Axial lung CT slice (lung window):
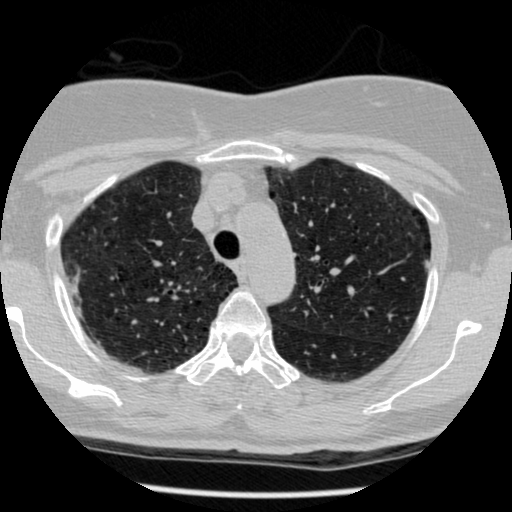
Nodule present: no